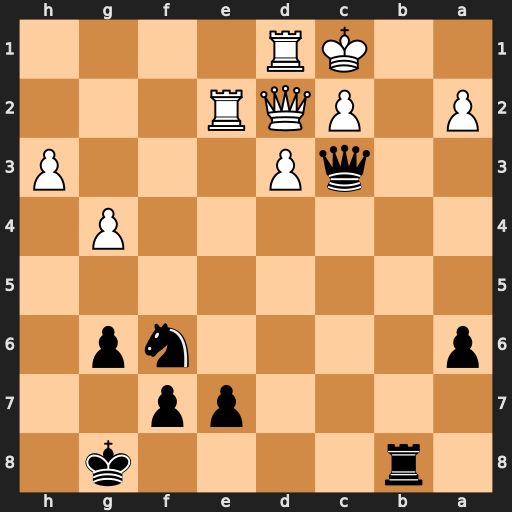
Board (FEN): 1r4k1/4pp2/p4np1/8/6P1/2qP3P/P1PQR3/2KR4
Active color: b
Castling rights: -
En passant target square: -
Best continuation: Qa1#